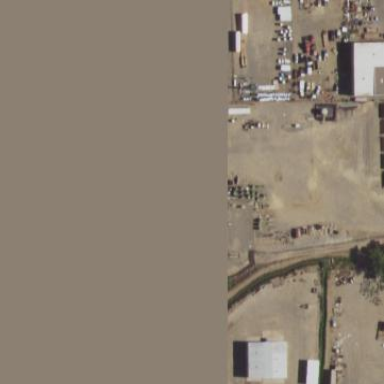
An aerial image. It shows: Industrial area enclosed by fence.